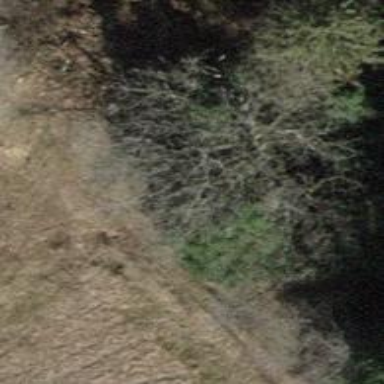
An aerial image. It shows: Brown bench in the vicinity.